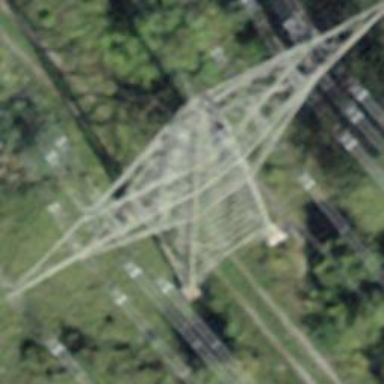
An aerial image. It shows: Towering power structure.